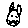
Label: cat